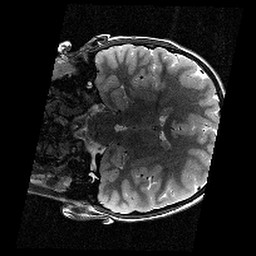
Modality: T2w
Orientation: coronal
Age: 9
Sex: male
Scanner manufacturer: siemens
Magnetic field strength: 3 T
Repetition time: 9.23 s
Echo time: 0.067 s